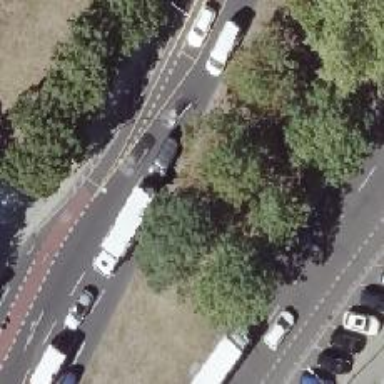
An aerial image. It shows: Secondary road with asphalt surface. It is dual carriageway with kerb separating the cycleway on the right.